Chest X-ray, AP view. Patient: 51 years old, sex M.
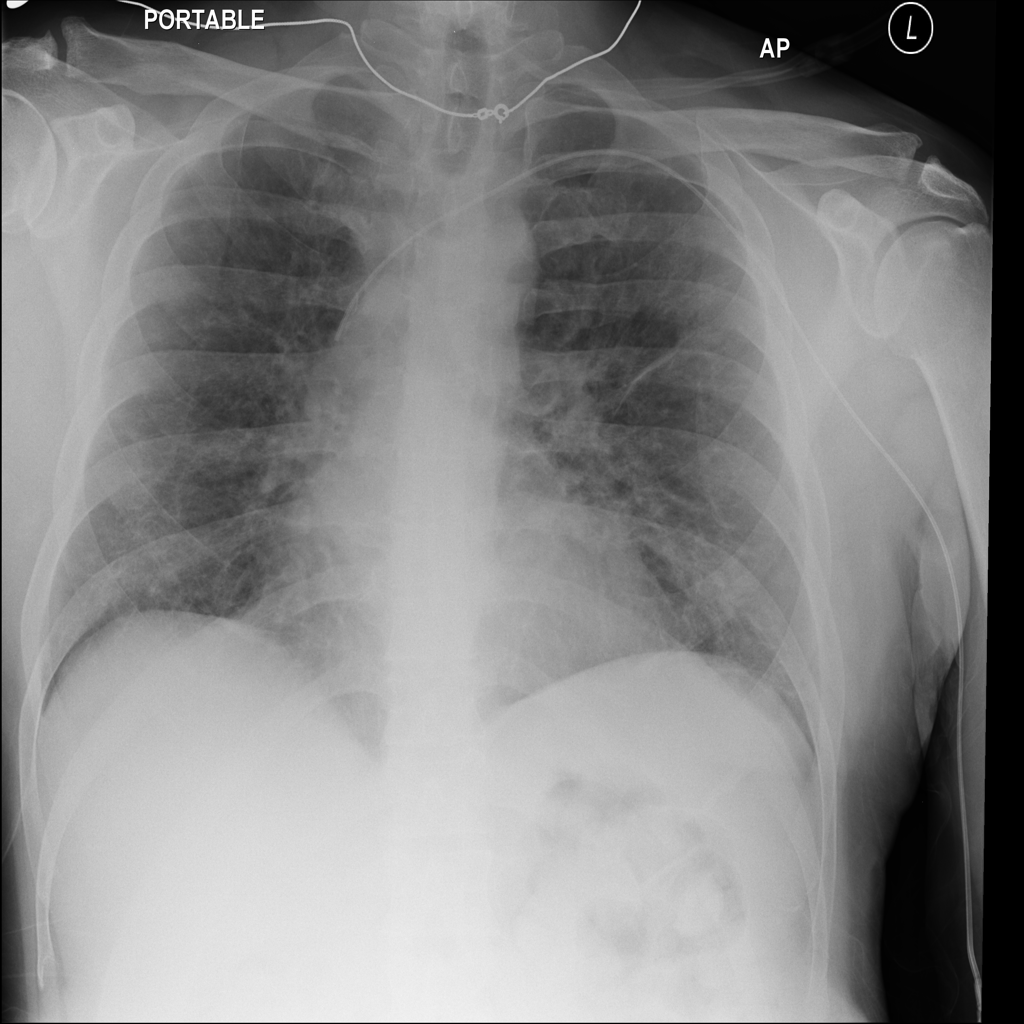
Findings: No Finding